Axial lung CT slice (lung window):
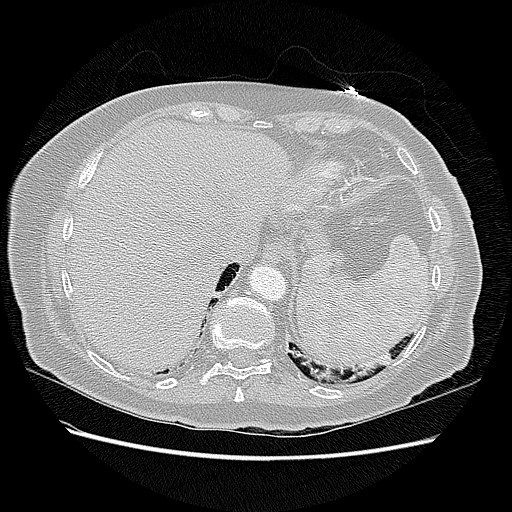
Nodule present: no